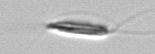
Label: Chrysochromulina